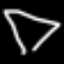
Label: diamond